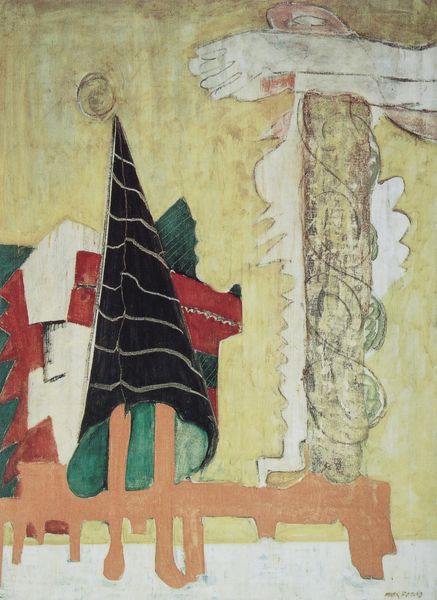
Titel: Sacrifice of Iphigenia
Künstler: Mark Rothko
Institution: Sammlung Christopher Rothko
Schlagwörter: blau, hand, himmel, weiß, wolf, dreieck, gelb, grün, ocker, braun, finger, grau, hut, mund, nase, schwarz, säule, tische, hund, rot, tuch, beige, arm, arme, hände, sonne, boden, pflanze, rosa, kreis, rund, beine, bein, füße, wellen, abstrakt, farben, formen, linien, spitz, gestreift, streifen, surrealismus, kegel, zähne, fuchs, säge, schnauze, antik, maul, kaktus, antikisierend, muschel, spirale, drache